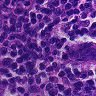
Metastatic tissue present: no